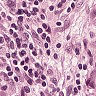
Metastatic tissue present: yes